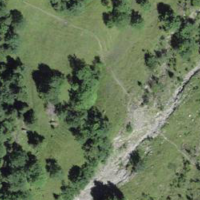
EUNIS habitat code: 32
Species observed at this site:
Astrantia major
Geum rivale